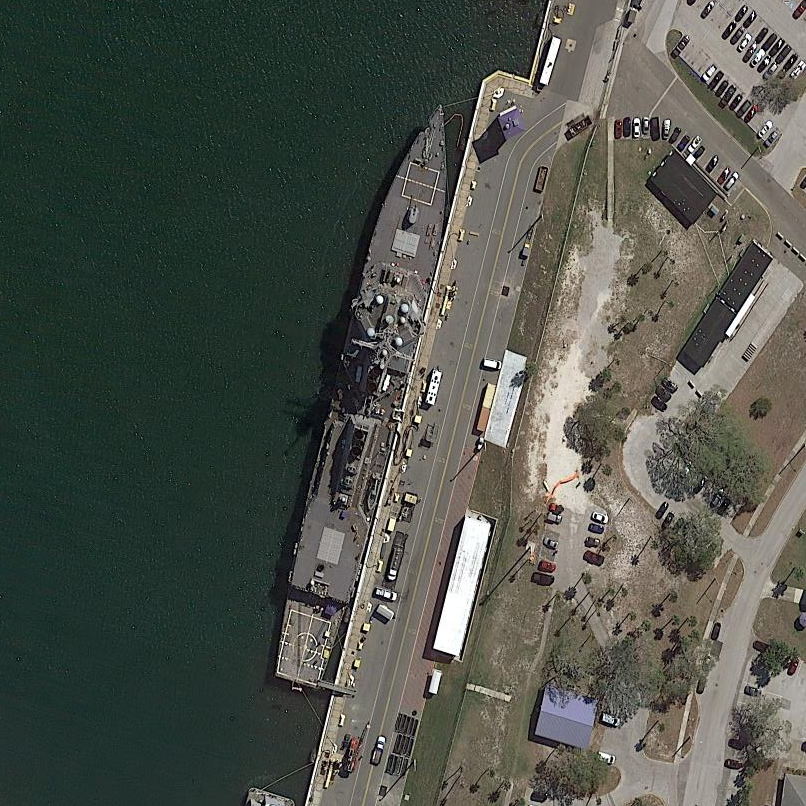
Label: destroyer